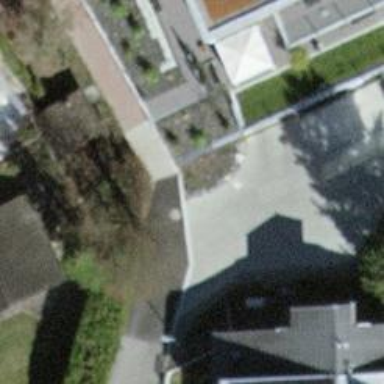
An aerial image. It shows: Path.